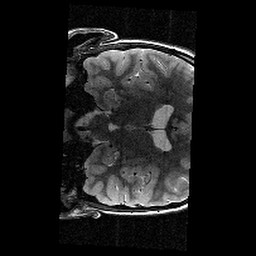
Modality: T2w
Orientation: coronal
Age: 10
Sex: male
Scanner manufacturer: siemens
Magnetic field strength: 3 T
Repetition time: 9.23 s
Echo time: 0.067 s